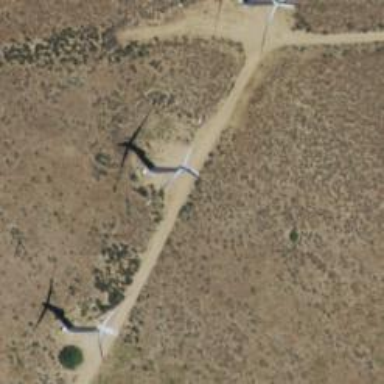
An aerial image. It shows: Wind power generator with wind turbines.